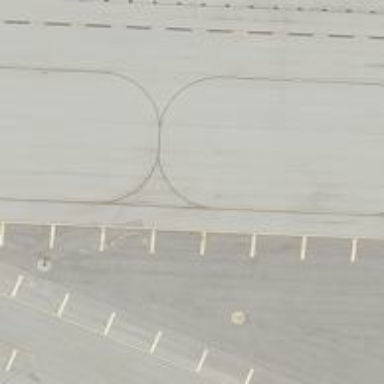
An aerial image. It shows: Image of taxiway at airport.